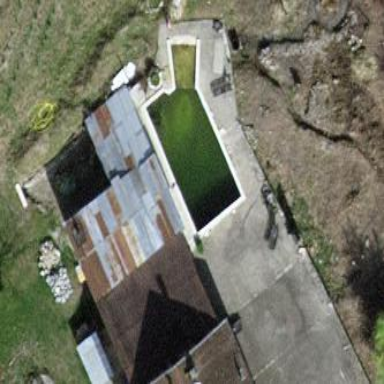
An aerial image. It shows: Swimming pool located in leisure land.